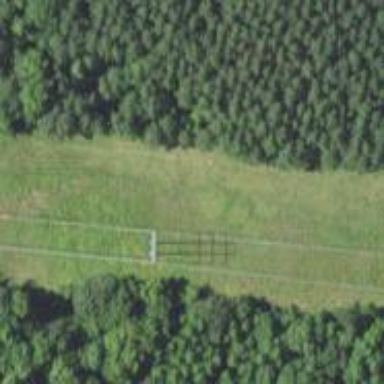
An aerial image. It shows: Power pole.